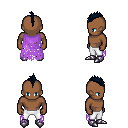
a pixel art fantasy rpg character, male body template, human, dark skin, maroon tattered cape, white pants, raven mohawk hairstyle, metal boots, four views (front, back, left, right), 2x2 character sprite sheet, small pixel art, hard edges, no anti-aliasing